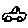
Label: car